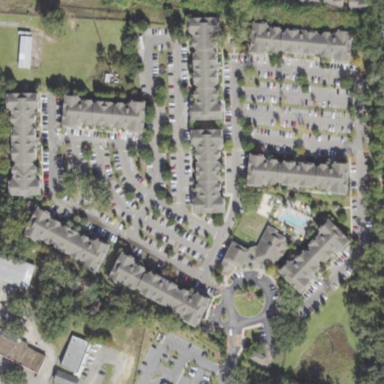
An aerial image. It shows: Residential area with apartments.